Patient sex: F
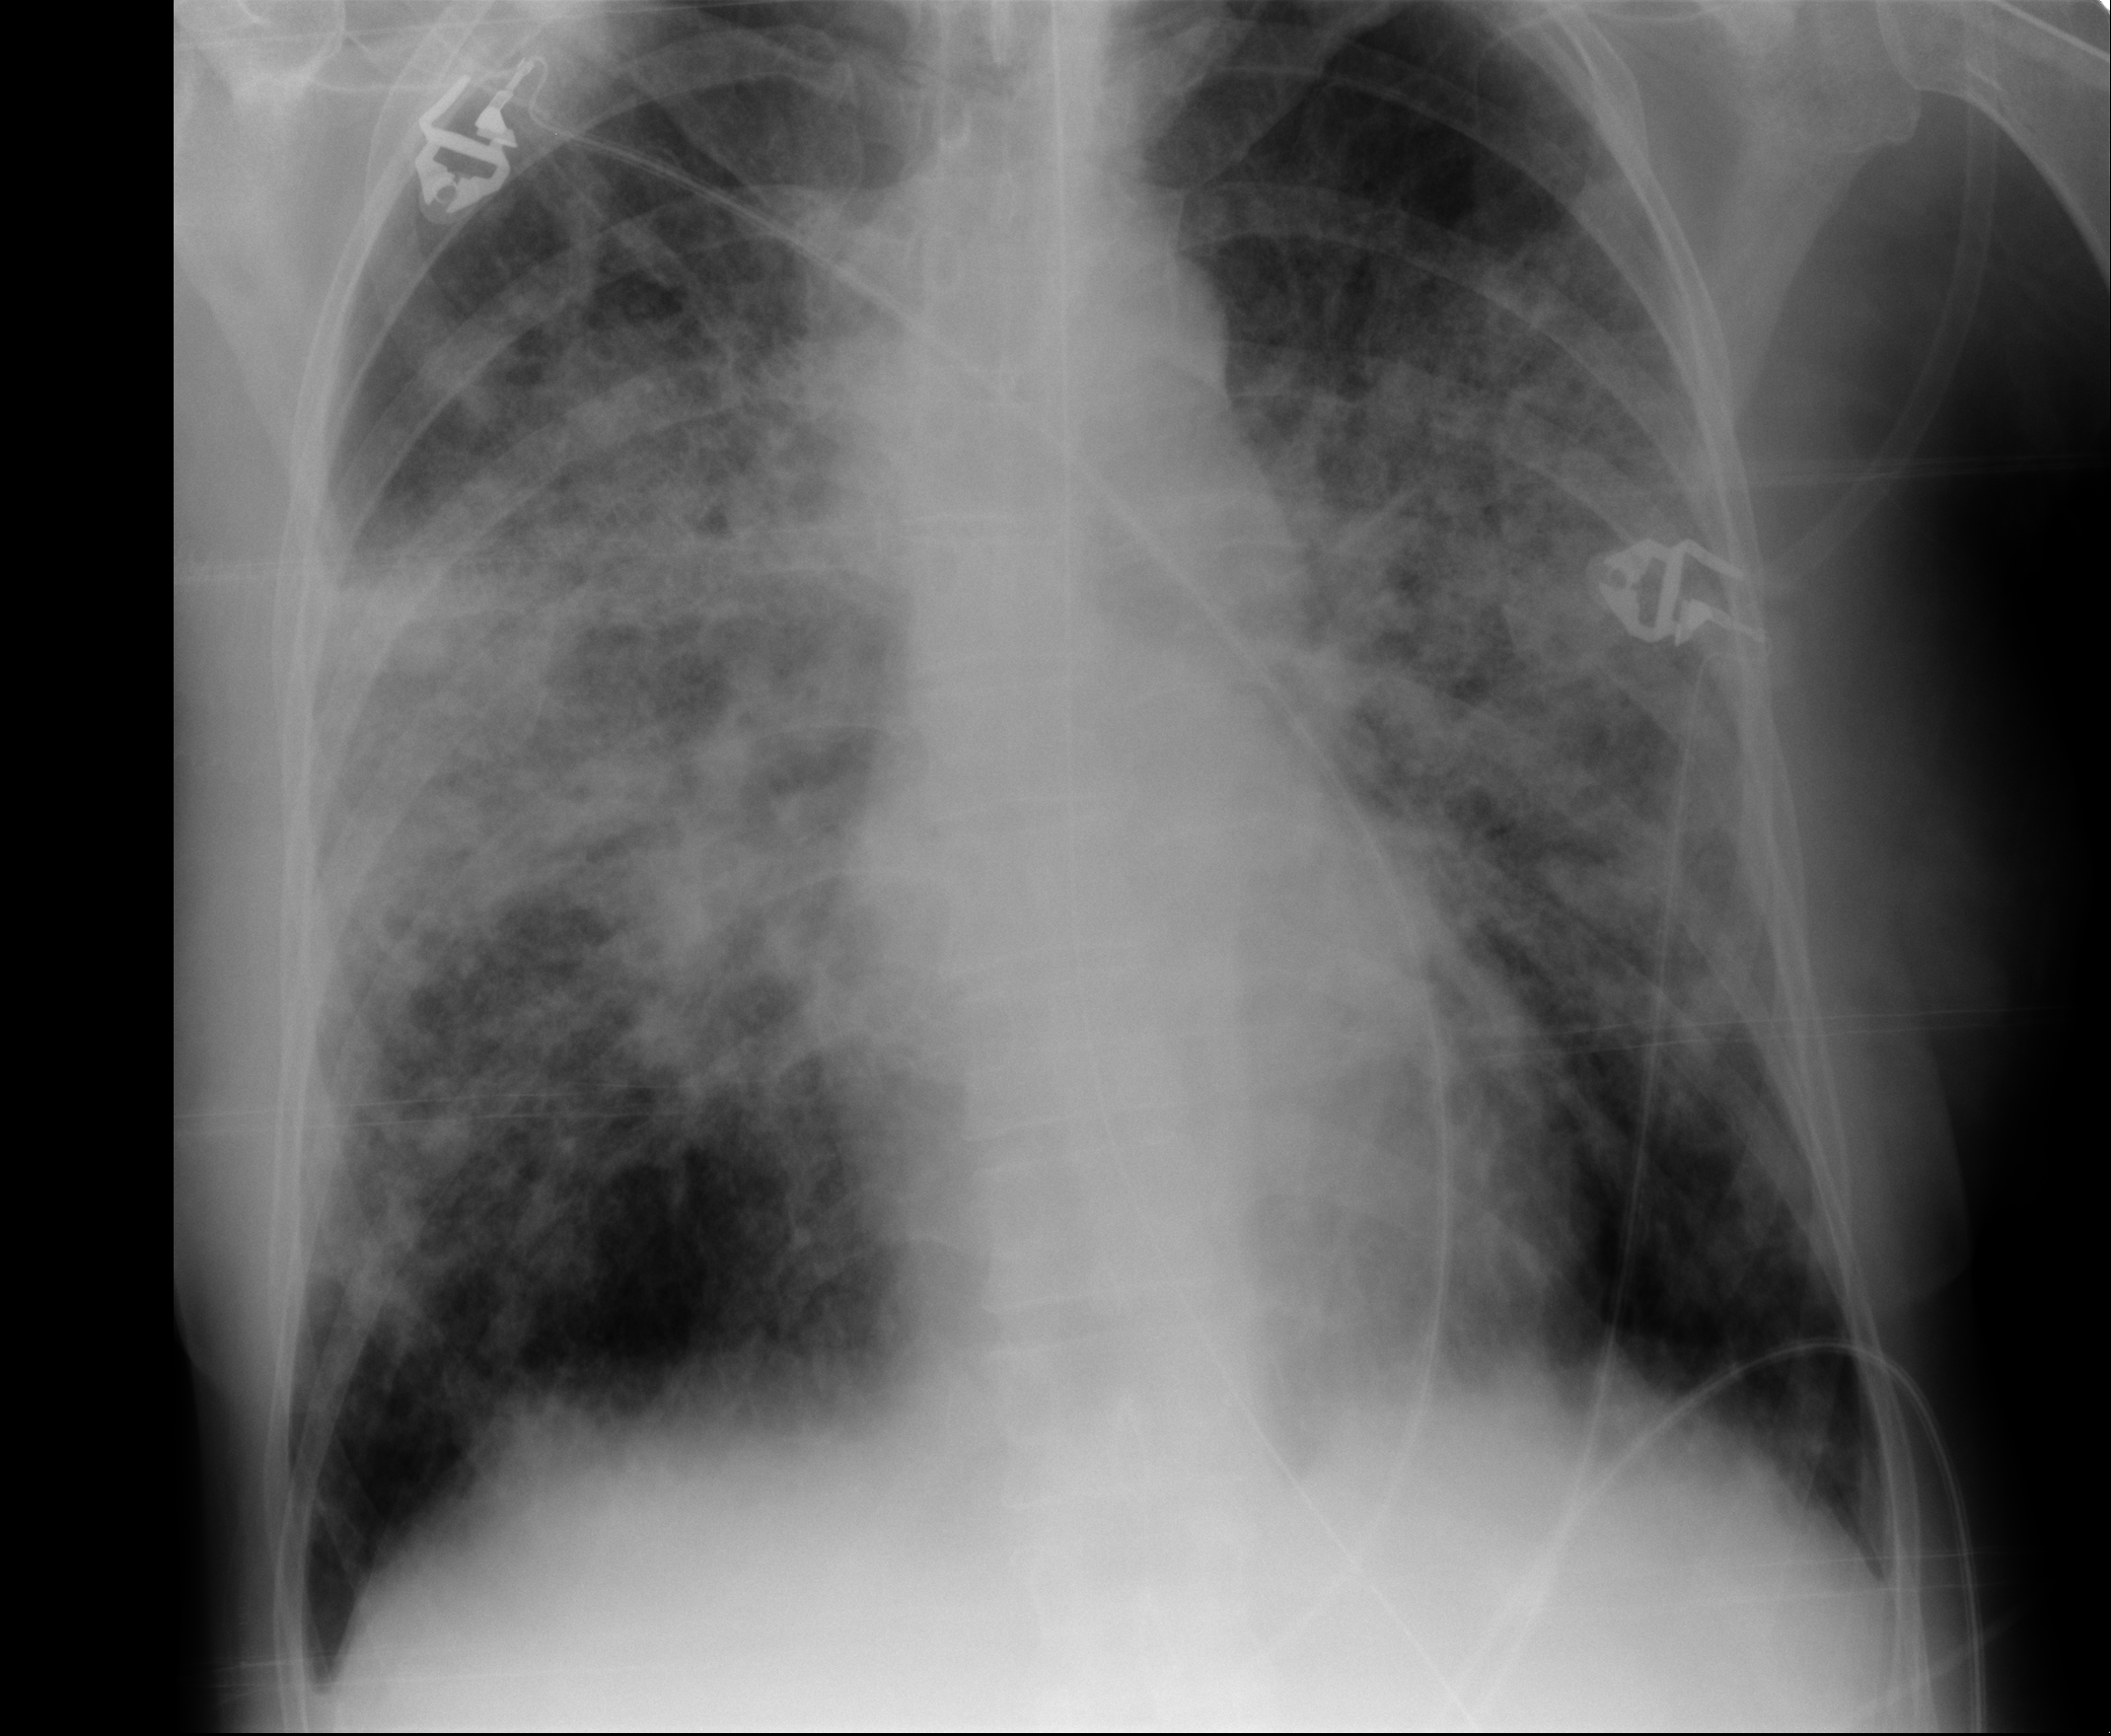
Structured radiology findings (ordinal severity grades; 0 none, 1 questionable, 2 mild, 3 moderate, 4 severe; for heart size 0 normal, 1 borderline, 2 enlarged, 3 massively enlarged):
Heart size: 0
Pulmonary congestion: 2
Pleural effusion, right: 2
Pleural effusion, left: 2
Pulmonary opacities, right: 3
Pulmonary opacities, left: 3
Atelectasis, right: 3
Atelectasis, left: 3